Interaction volume radius: 10 \u00c5
Interaction volume height: 15 \u00c5
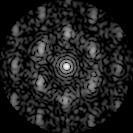
Disorder parameter: 0.606